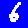
Digit: 6